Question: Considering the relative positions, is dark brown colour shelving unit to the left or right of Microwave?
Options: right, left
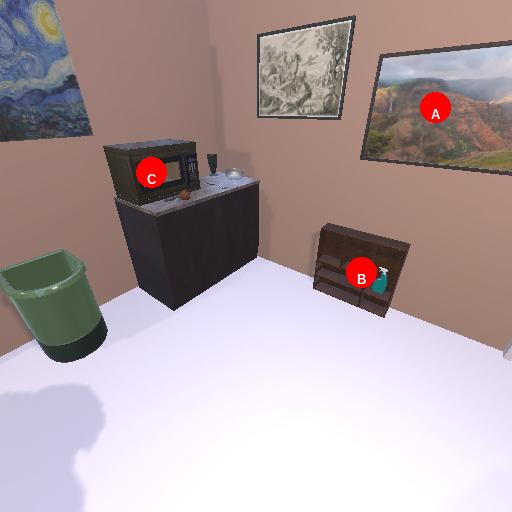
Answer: right